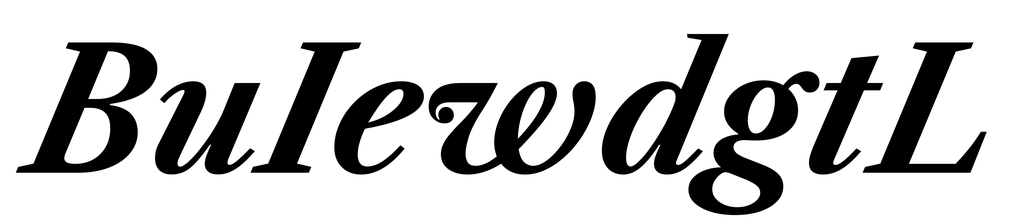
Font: LibreCaslonText-Italic_Bold_Italic